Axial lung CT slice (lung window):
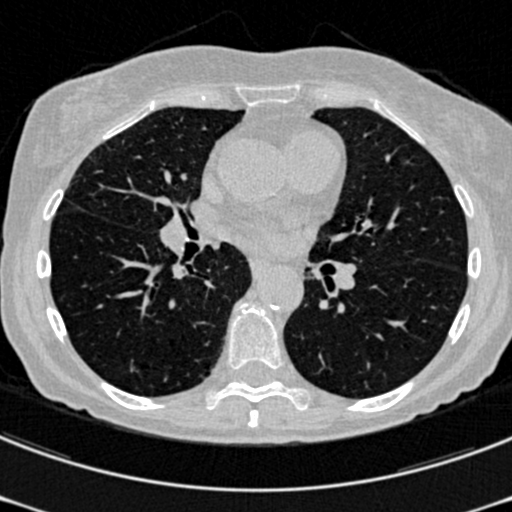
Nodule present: no